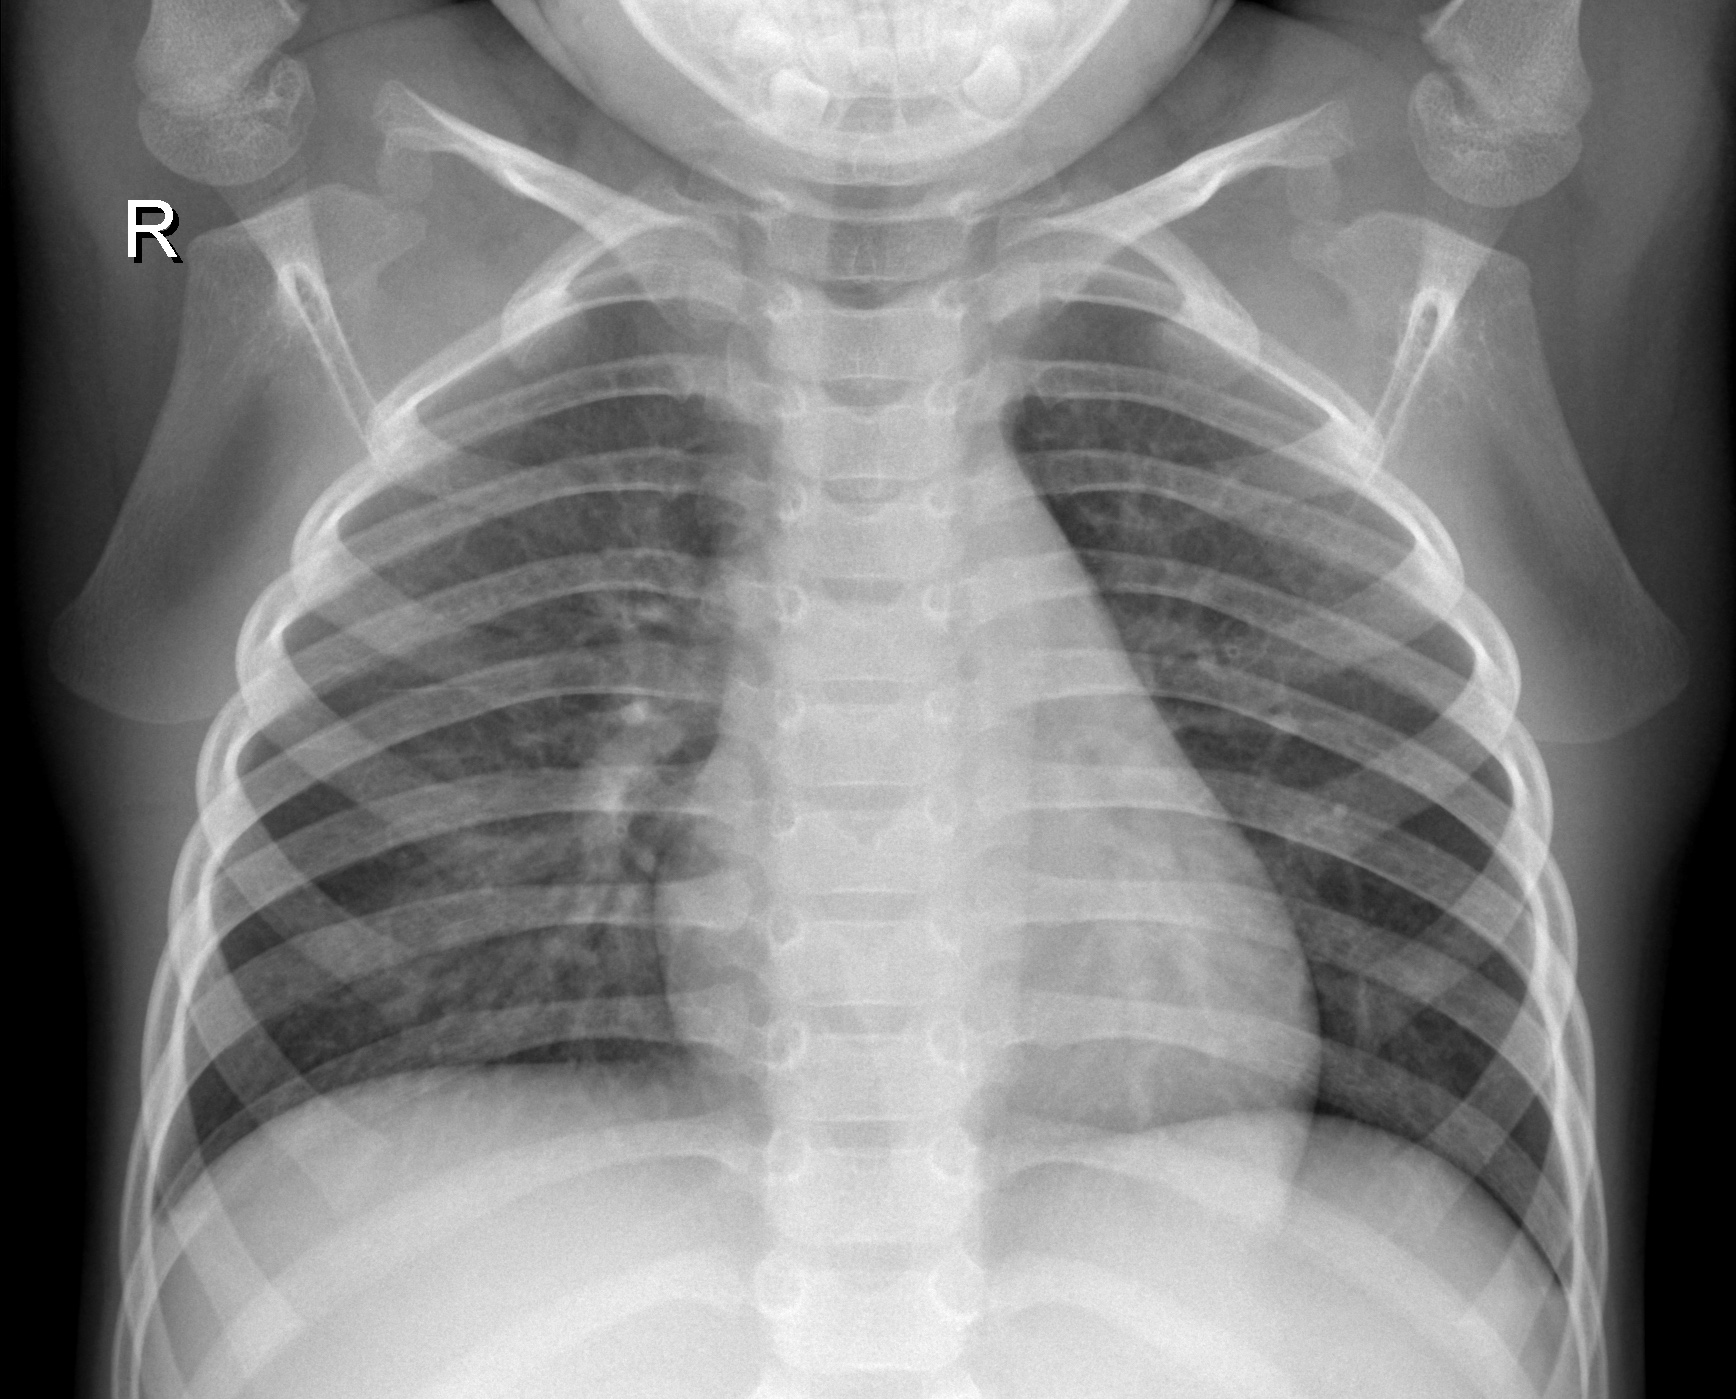
Diagnosis: NORMAL